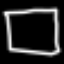
Label: square